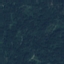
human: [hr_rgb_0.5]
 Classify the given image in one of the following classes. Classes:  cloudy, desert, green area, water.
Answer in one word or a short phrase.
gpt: green area